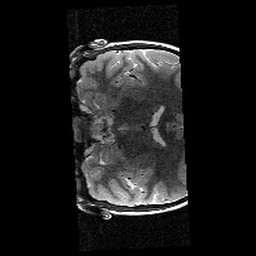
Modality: T2w
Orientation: coronal
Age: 9
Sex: female
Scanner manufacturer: siemens
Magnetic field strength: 3 T
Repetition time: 9.23 s
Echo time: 0.067 s